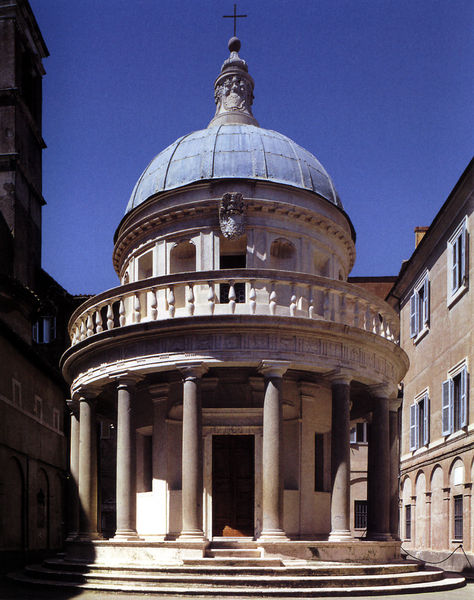
Titel: Tempietto bei S. Pietro in Montorio
Künstler: Donato Bramante
Standort: Rom, S. Pietro in Montorio, Tempietto (EU - I - Latium)
Schlagwörter: blau, gott, himmel, schatten, braun, fenster, hell, laterne, licht, marmor, säulen, tür, weiss, gebäude, haus, architektur, sockel, häuser, kirche, rund, balkon, bogen, italien, mauer, hof, rundbogen, kuppel, treppe, geländer, stufen, kühle, foto, eingang, innenhof, kreuz, balustrade, beten, rom, portal, wappen, gesims, grab, romanik, kapelle, monopteros, basis, taufe, kapitel, bramante, zentralbau, rundbau, tempietto, kuppeldach, baluster, katusche, h, foito, kuppel#balkon, bramante#